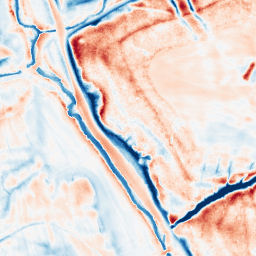
Category: classical
Decomposition family: uniform
Decomposition parameters: size: 20
Upsampling method: quartic
Upsampling parameters: scale: 8
Upsampling scale: 8